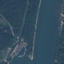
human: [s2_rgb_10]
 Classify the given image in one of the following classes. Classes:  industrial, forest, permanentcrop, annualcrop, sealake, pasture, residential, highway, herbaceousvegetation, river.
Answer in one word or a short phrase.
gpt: River